Question: In jwplayer, you can easily add <URL>.
For example, this is a video with subtitles:
The problem is that you can't see all the subtitles sometimes due to the location of the player.
Is there a way I can change the location of the subtitles and levitate them a bit from the playing bar?
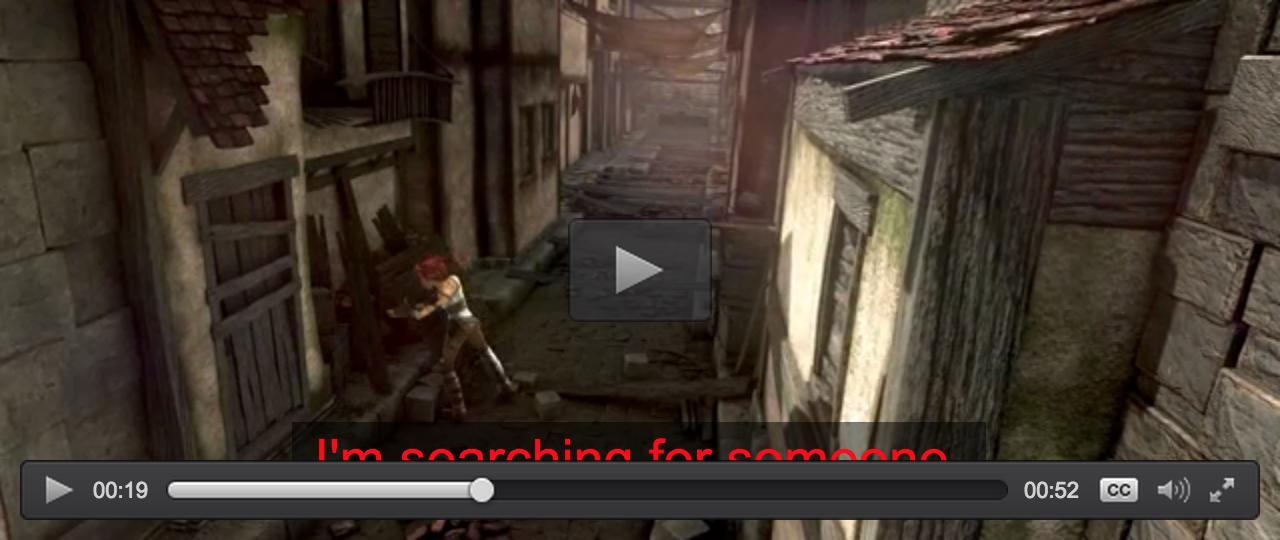
Answer: I found my solution, well at least for HTML5, you can add in your css this:
> .jwcaptions{ top:-20px!important; }
Change -20px to -100px to position the position of the subtitles!